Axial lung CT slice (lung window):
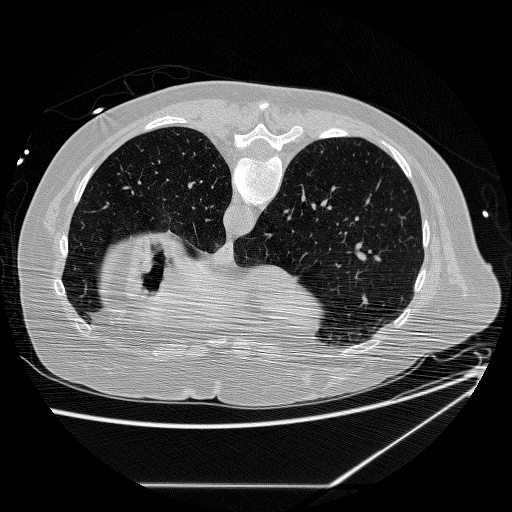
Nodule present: no